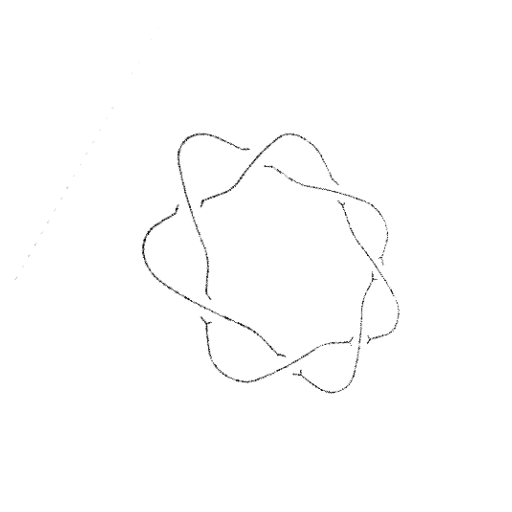
Crossing number: 7